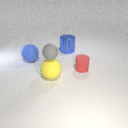
large blue rubber sphere to the left of small red rubber cylinder